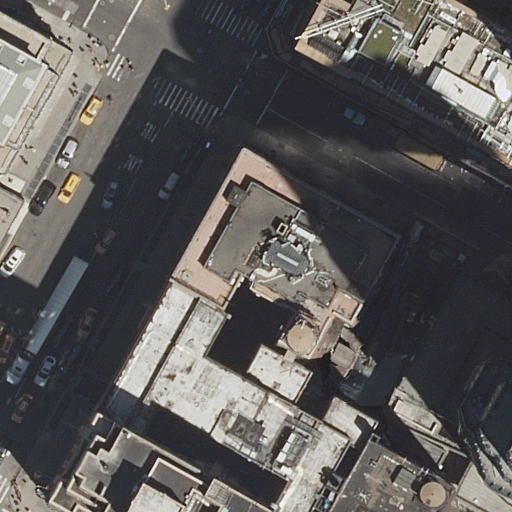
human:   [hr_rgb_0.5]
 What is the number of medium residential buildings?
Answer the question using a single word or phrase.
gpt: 2

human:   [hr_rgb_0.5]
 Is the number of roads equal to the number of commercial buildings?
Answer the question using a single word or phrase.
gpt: no

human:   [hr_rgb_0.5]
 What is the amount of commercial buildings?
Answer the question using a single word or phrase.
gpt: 0

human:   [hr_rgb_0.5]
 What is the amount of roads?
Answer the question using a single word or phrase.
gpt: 2

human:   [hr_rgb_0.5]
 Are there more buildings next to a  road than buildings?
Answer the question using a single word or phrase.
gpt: no

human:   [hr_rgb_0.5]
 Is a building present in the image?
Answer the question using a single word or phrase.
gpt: yes

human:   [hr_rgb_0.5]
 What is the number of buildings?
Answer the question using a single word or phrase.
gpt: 8

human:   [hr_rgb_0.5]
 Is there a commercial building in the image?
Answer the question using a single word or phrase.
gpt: no

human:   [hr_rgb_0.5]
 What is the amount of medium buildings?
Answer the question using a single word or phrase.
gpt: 3

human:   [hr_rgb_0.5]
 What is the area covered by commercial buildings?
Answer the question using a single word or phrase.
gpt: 0m2

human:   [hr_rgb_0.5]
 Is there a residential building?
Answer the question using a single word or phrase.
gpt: yes

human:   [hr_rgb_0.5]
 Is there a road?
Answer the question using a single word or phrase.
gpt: yes

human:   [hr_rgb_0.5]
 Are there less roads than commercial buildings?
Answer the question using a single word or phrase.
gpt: no

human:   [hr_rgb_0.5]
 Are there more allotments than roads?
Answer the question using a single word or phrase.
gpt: no

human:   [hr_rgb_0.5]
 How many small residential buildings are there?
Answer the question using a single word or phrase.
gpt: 0

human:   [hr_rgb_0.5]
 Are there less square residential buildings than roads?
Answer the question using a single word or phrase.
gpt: yes

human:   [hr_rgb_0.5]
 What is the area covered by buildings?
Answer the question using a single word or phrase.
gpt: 5462m2

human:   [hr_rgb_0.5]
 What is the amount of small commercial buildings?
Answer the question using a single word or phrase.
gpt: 0

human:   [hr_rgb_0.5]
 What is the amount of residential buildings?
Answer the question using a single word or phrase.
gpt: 6

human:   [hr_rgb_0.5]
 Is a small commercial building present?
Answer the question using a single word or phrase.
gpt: no

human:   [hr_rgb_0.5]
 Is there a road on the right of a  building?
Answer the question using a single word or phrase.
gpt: yes

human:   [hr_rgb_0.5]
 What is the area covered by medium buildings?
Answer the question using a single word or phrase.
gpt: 956m2

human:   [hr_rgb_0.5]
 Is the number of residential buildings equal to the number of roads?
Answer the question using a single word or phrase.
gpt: no

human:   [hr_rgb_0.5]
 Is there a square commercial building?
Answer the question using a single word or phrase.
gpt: no

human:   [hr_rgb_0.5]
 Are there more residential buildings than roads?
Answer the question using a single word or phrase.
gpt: yes

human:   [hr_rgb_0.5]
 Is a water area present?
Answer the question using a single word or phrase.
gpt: no

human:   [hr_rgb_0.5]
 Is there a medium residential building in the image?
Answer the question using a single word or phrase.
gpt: yes

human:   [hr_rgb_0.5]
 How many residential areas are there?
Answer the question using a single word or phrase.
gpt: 0

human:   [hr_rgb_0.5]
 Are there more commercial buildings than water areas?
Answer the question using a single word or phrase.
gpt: no

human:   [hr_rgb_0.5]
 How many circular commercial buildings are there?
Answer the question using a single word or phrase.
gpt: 0

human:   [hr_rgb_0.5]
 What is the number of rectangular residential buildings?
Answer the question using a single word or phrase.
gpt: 3

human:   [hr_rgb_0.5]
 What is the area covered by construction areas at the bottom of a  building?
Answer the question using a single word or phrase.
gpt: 0m2

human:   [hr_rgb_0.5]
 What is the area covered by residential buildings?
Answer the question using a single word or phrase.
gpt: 4016m2

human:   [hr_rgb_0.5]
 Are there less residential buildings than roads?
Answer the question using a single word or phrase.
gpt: no

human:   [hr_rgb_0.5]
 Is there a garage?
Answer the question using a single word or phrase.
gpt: no

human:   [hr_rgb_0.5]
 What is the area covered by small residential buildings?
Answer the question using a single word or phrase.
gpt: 0m2

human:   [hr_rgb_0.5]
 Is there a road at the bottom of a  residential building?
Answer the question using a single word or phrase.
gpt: yes

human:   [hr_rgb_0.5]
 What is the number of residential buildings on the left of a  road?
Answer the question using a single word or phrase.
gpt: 1

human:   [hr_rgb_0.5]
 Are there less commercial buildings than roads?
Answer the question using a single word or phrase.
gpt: yes

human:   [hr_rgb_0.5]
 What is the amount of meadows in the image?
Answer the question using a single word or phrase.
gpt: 0

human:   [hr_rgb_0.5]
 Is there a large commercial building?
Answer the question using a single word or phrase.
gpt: no

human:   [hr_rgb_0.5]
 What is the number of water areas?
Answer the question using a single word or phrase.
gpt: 0

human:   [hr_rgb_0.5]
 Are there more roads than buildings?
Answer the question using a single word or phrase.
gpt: no

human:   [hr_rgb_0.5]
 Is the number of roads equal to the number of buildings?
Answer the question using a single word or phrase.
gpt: no

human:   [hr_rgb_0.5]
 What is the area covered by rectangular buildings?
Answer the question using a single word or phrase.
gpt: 1420m2

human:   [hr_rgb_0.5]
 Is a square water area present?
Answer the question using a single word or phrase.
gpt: no

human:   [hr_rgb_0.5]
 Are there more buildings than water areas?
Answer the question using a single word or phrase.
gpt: yes

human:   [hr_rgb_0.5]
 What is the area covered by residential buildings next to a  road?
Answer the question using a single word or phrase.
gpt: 4016m2

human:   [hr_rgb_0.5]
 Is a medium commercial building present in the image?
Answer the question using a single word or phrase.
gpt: no

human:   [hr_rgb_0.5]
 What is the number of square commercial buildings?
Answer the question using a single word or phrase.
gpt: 0

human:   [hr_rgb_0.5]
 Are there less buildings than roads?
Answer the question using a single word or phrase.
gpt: no

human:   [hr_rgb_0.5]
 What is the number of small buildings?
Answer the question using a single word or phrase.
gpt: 0

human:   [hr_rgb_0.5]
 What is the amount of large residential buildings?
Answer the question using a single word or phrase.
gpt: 4

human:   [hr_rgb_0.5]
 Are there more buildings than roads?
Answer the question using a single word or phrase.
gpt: yes

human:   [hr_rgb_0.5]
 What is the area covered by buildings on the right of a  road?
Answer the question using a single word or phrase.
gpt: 3400m2

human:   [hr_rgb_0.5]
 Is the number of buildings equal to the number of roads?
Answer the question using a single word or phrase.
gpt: no

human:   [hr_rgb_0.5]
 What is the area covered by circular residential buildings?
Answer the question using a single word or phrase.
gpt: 0m2

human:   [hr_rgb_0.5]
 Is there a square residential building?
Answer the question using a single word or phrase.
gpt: no

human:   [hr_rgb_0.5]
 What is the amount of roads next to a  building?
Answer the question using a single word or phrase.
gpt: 2

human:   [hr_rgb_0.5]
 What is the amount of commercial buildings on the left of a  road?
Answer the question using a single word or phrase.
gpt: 0

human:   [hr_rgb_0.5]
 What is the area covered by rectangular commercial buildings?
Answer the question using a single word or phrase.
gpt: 0m2

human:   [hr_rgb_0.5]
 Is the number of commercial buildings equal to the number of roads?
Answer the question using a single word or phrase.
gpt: no

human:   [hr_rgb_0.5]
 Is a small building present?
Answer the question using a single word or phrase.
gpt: no

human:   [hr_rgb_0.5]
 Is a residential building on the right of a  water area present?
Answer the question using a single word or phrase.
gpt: no